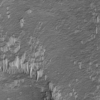
Label: not_dusty